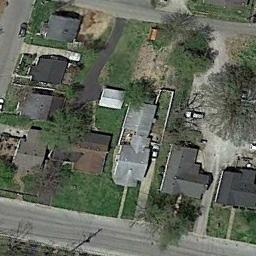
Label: medium_residential